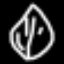
Label: leaf